Interaction volume radius: 10 \u00c5
Interaction volume height: 10 \u00c5
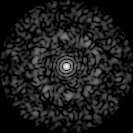
Disorder parameter: 0.8589